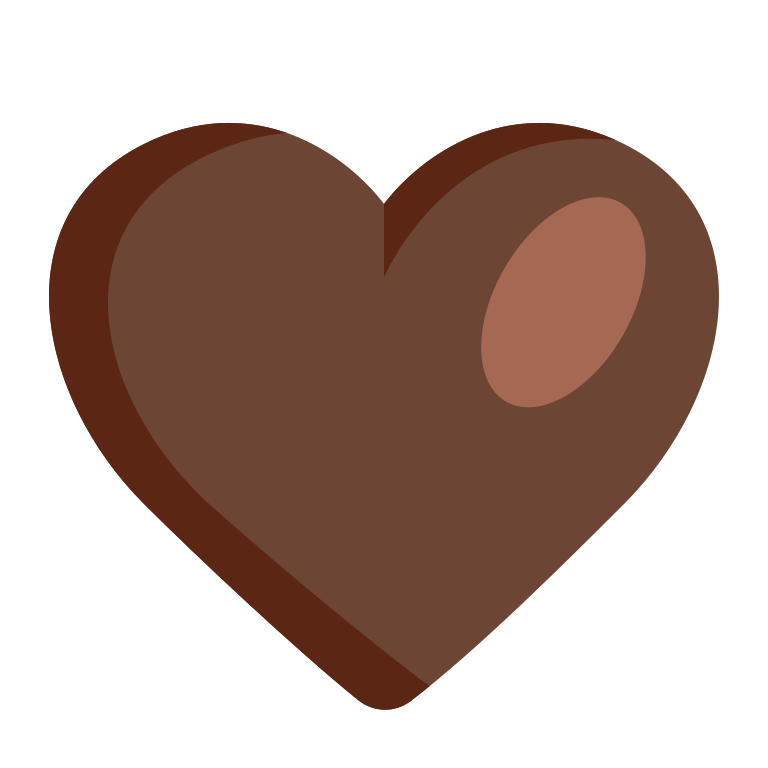
brown heart flat